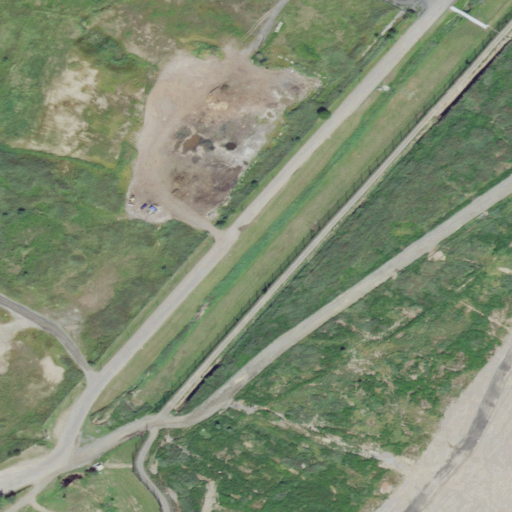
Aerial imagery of island in New Jersey named Clancy Island containing grassland, barren land, and deciduous forest